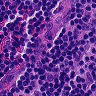
Metastatic tissue present: no